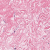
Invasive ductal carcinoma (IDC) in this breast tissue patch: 0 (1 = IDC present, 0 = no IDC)